Question: I have a function like the following:
'''
// Convert To JPG
//
public string AlltoJPG(FileInfo foo)
{
// Get file extension
string fileExtension = foo.Extension;
// Get file name without extenstion
string fileName = foo.Name.Replace(foo.Extension, string.Empty) + ".jpg";
/*------------------------------------------------------------------------*/
/// <Check for PNG File Format>
if (fileExtension == ".png" || fileExtension == ".PNG")
{
System.Drawing.Image img = System.Drawing.Image.FromFile(foo.FullName);
// Assumes img is the PNG you are converting
using (Bitmap b = new Bitmap(img.Width, img.Height))
{
using (System.Drawing.Graphics g = System.Drawing.Graphics.FromImage(b))
{
g.Clear(System.Drawing.Color.White);
g.DrawImageUnscaled(img, 0, 0);
}
// Save the image as a JPG
b.Save(fileName, System.Drawing.Imaging.ImageFormat.Jpeg);
}
}
/*------------------------------------------------------------------------*/
/// <Check for GIF File Format>
if (fileExtension == ".gif" || fileExtension == ".GIF")
{
System.Drawing.Image img = System.Drawing.Image.FromFile(foo.FullName);
// Construct a bitmap from the image resource.
Bitmap bmp1 = new Bitmap(img.Width, img.Height);
// Save the image as a JPG
bmp1.Save(fileName, System.Drawing.Imaging.ImageFormat.Jpeg);
}
/*------------------------------------------------------------------------*/
/// <Check for BMP File Format>
if (fileExtension == ".bmp" || fileExtension == ".BMP")
{
System.Drawing.Image img = System.Drawing.Image.FromFile(foo.FullName);
// Construct a bitmap from the image resource.
Bitmap bmp1 = new Bitmap(img.Width, img.Height);
// Save the image as a JPG
bmp1.Save(fileName, System.Drawing.Imaging.ImageFormat.Jpeg);
}
/*------------------------------------------------------------------------*/
/// <Check for TIFF File Format>
if (fileExtension == ".tiff" || fileExtension == ".TIFF")
{
System.Drawing.Image img = System.Drawing.Image.FromFile(foo.FullName);
// Construct a bitmap from the image resource.
Bitmap bmp1 = new Bitmap(img.Width, img.Height);
// Save the image as a JPG
bmp1.Save(fileName, System.Drawing.Imaging.ImageFormat.Jpeg);
}
/*------------------------------------------------------------------------*/
fileName = foo.DirectoryName + "\" + fileName;
return fileName;
}
'''
I'm trying to convert 'bmp','png','gif','tiff' file formats to 'jpg', but 'GDI+' as gives:
> System.OutOfMemoryException was unhandled
Message=Bellek yetersiz.
Source=System.Drawing
StackTrace:
konum: System.Drawing.Image.FromFile(String filename, Boolean useEmbeddedColorManagement)
konum: System.Drawing.Image.FromFile(String filename)
So how can I avoid this and convert at least 'PNG' and 'BMP' files to 'JPG'?
Here is a picture of the error:

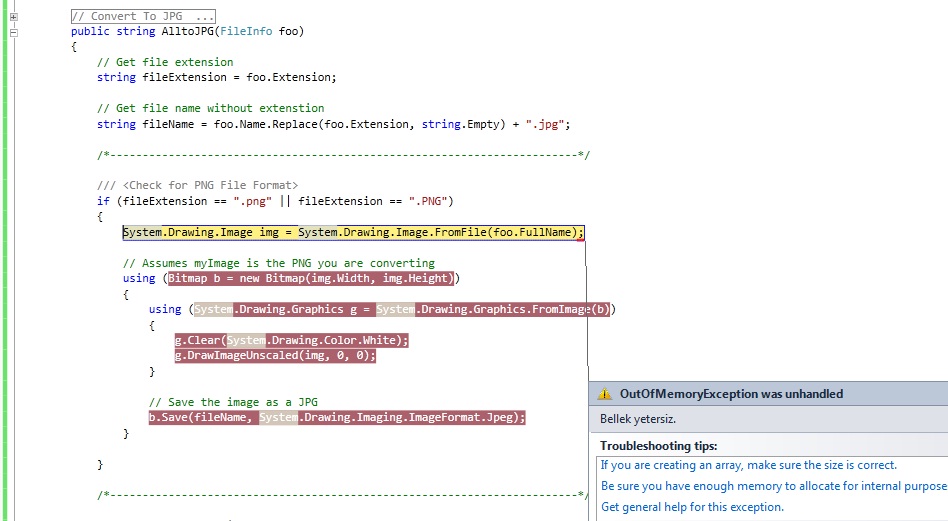
Answer: I found the problem! It was caused by PNG alpha channel..
Thanks to max, link below solved my problem:
<URL>
---
'''
public static void SetAlpha(this Bitmap bmp, byte alpha)
{
if(bmp == null) throw new ArgumentNullException("bmp");
var data = bmp.LockBits(
new Rectangle(0, 0, bmp.Width, bmp.Height),
System.Drawing.Imaging.ImageLockMode.ReadWrite,
System.Drawing.Imaging.PixelFormat.Format32bppArgb);
var line = data.Scan0;
var eof = line + data.Height * data.Stride;
while(line != eof)
{
var pixelAlpha = line + 3;
var eol = pixelAlpha + data.Width * 4;
while(pixelAlpha != eol)
{
System.Runtime.InteropServices.Marshal.WriteByte(
pixelAlpha, alpha);
pixelAlpha += 4;
}
line += data.Stride;
}
bmp.UnlockBits(data);
}
'''
Usage:
'''
var pngImage = new Bitmap("filename.png");
pngImage.SetAlpha(255);
'''
---
after setting alpha it started to work correctly.